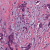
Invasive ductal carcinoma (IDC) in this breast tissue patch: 1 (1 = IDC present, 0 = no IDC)